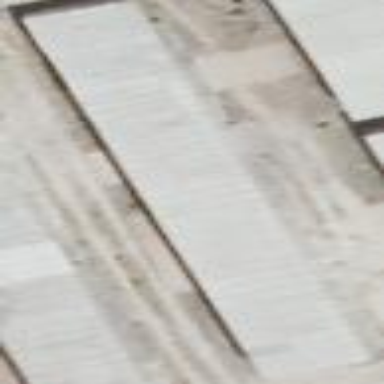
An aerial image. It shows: Group of garages.